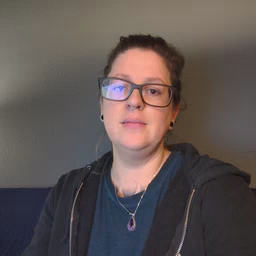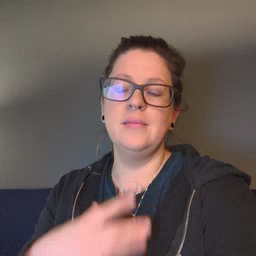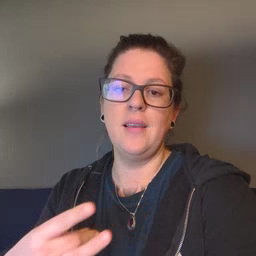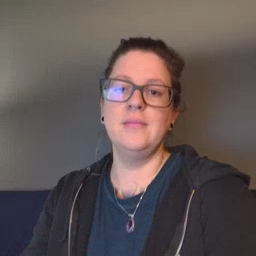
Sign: like